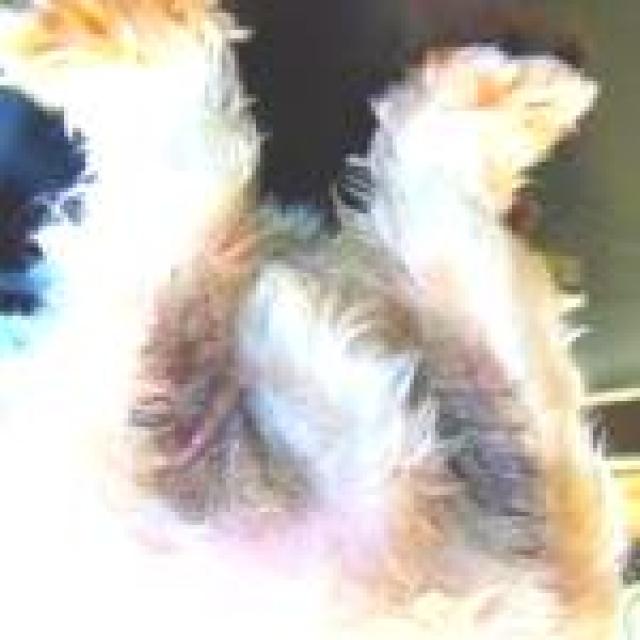
Canine fungal skin infection — characterized by alopecia, scaling, crusting, and circular lesions. Common agents include Malassezia and Candida species.